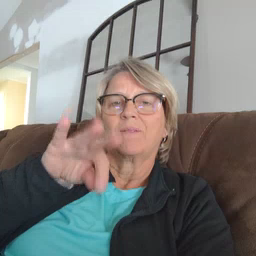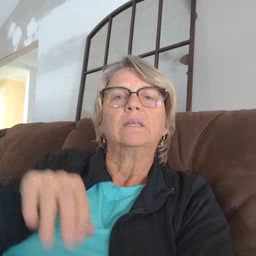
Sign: frenchfries